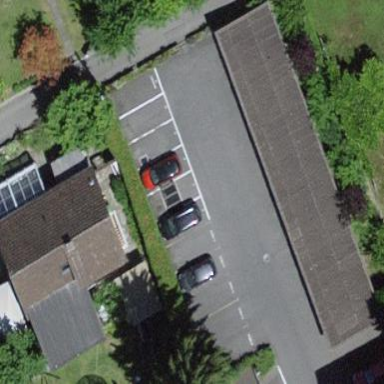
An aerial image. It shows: View of roof of building.